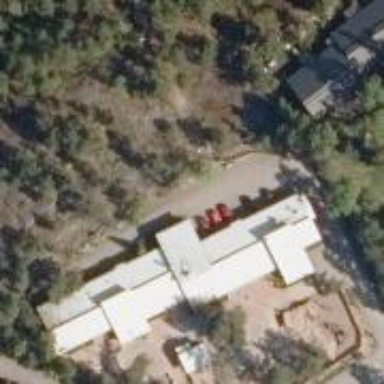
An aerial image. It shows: Kindergarten building.